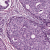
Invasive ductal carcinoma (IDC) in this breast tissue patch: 0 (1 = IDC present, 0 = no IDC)